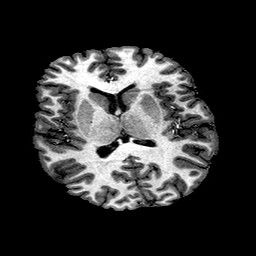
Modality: T1w
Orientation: coronal
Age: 23
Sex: female
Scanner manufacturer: ge
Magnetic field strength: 3 T
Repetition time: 7.66 s
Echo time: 0.003476 s